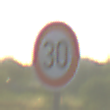
Verkehrszeichen: Geschwindigkeit30
Umgebung: Outdoor, RoadRail
Tageszeit: SunriseSunset
Wetter: Clear
Licht: Natural
Jahreszeit: NotSpecified
Kontrast: HighContrast